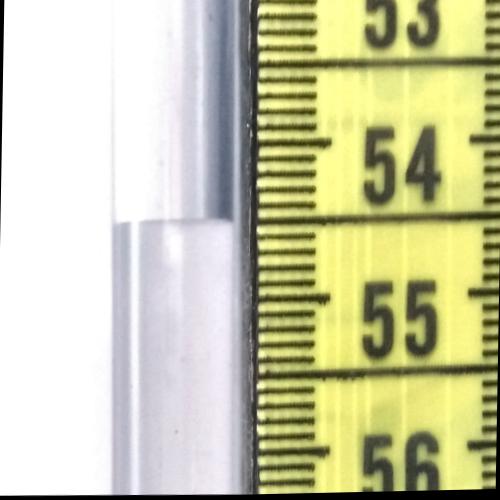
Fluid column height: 54.5 cm